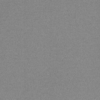
Label: dusty